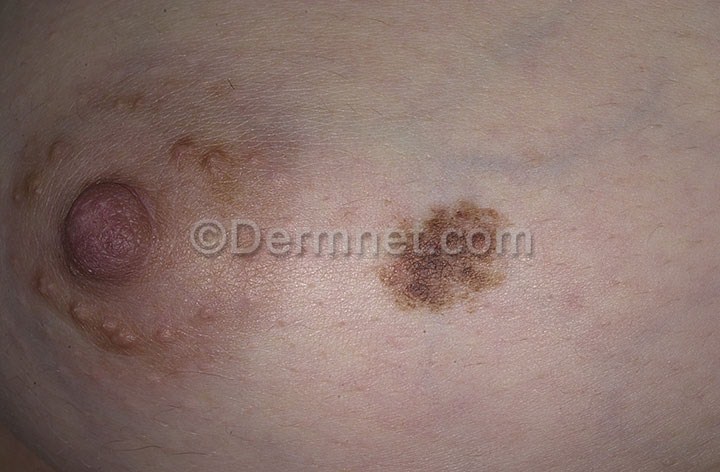
Disease: Melanoma Skin Cancer Nevi and Moles